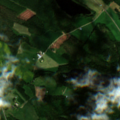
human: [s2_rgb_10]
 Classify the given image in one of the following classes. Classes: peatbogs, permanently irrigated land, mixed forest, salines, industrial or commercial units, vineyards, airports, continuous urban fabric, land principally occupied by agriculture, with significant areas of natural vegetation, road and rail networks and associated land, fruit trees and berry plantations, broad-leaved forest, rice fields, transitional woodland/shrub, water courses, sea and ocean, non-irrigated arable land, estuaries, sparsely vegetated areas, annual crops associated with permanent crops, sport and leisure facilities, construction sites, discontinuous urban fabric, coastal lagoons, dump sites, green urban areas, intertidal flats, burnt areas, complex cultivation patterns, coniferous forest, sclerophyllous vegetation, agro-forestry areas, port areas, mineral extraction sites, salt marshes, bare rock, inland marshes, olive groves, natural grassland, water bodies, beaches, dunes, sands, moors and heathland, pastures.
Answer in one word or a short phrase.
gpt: land principally occupied by agriculture, with significant areas of natural vegetation, coniferous forest, mixed forest, water bodies